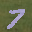
Label: 7